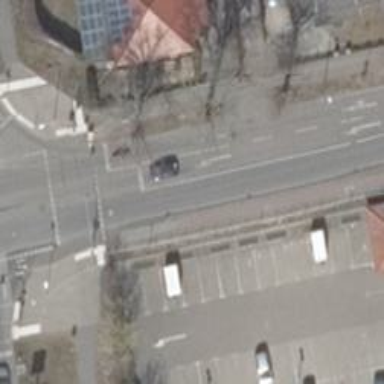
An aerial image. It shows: Road with traffic signals.